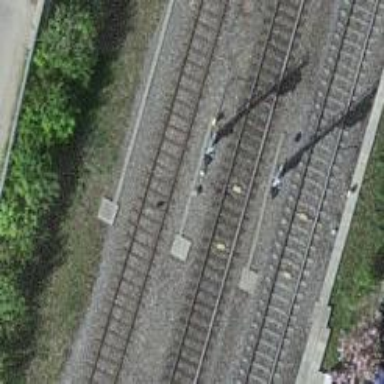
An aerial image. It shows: Railway signal.